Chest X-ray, AP view. Patient: 24 years old, sex F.
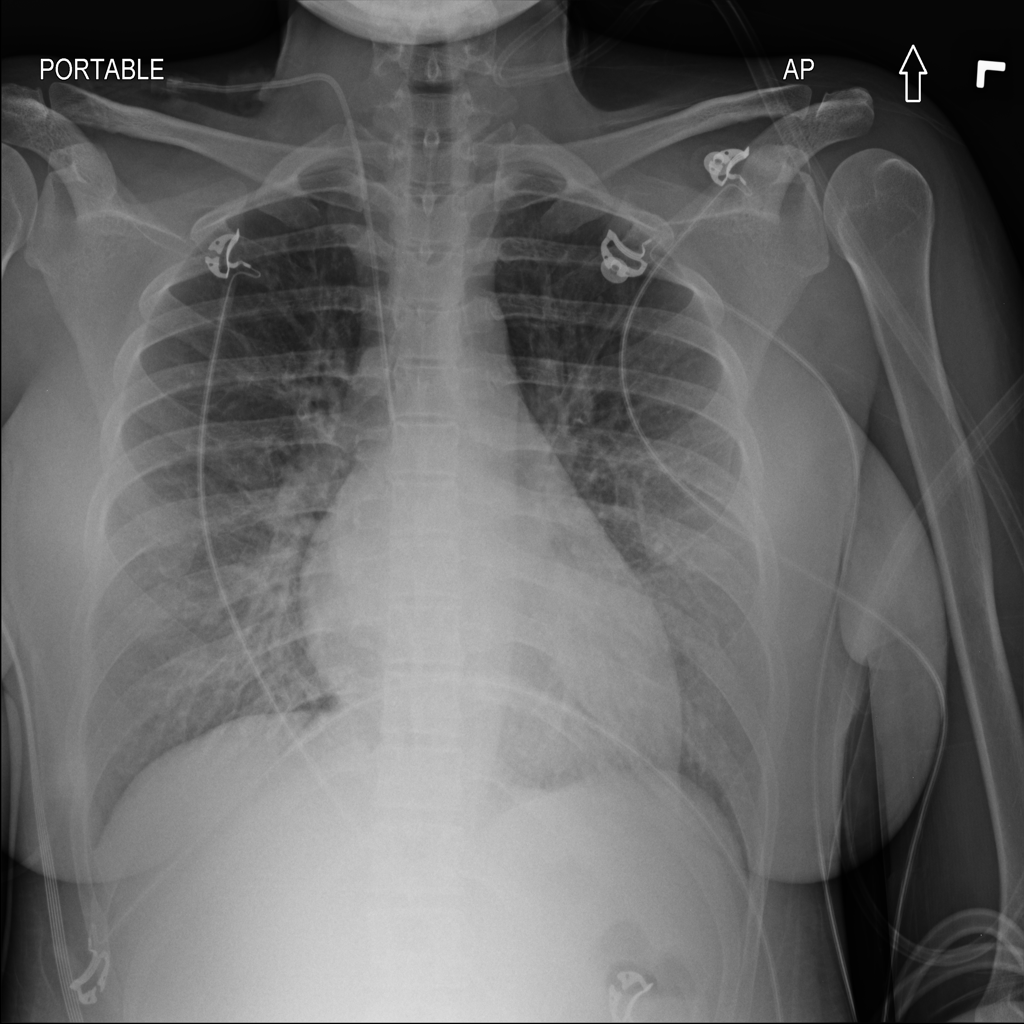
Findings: No Finding